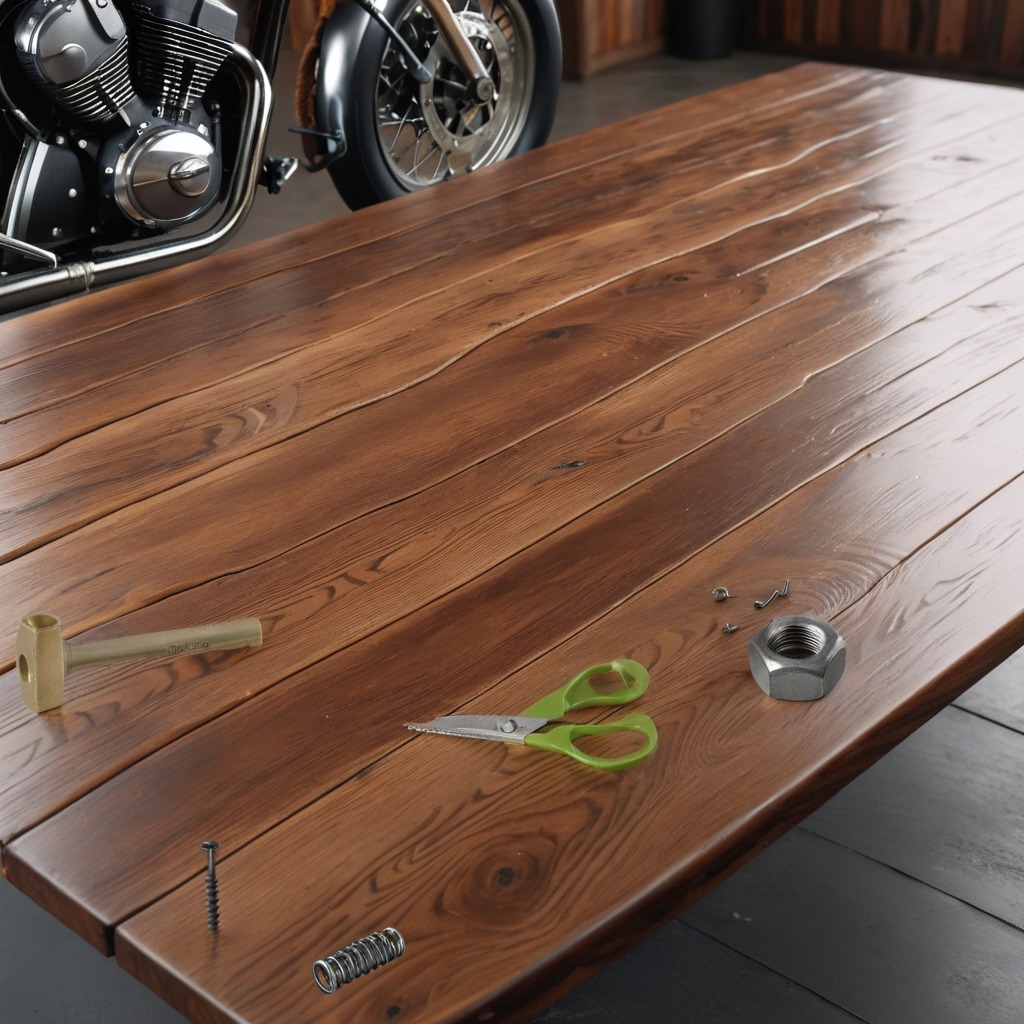
A metal machine screw is lying on the wooden table.